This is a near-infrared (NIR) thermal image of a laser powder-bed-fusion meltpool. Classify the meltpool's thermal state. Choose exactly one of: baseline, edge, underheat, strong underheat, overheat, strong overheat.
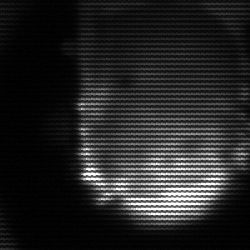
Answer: baseline